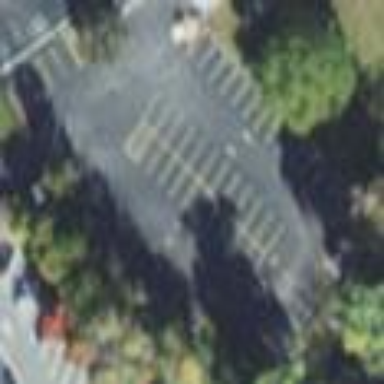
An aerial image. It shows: Parking area with surface.